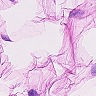
Metastatic tissue present: no